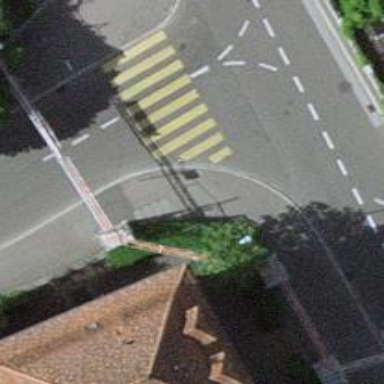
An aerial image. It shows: Kerb serving as barrier.